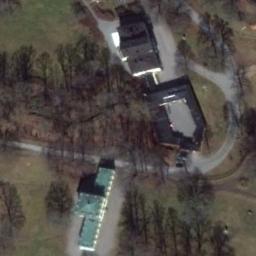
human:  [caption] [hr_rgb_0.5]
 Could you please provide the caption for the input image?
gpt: The palace on the lawn has a dark gray palace and a green palace and a grove of trees is next to the palace .

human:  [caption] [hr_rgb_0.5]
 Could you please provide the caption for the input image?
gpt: Many trees of different sizes are beside the palace .

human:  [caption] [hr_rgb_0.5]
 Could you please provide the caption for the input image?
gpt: In the middle of red palaces, There is a green building .

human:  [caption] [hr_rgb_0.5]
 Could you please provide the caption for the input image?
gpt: The palace is on the bare land next to some trees .

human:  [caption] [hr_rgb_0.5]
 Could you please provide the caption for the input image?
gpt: There are some brown trees beside the palace .